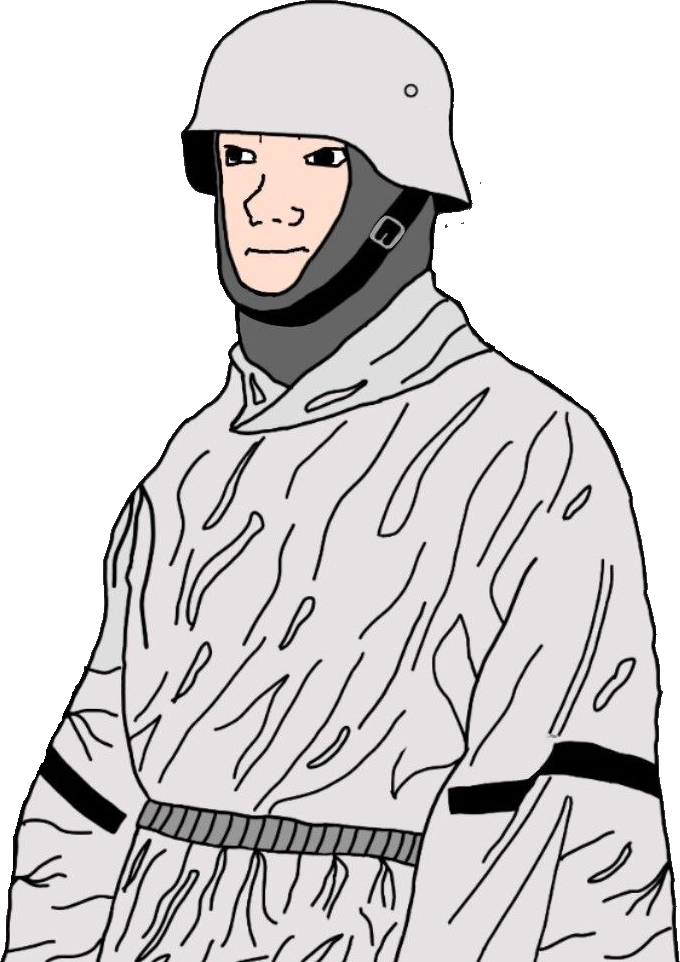
Label: 5_Doomer